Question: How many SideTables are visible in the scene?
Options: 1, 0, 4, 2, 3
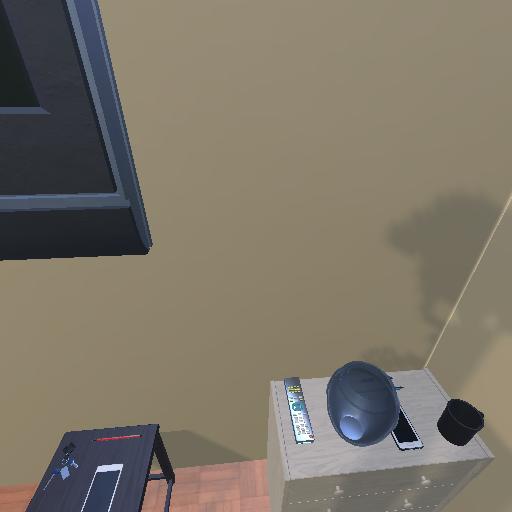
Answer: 1